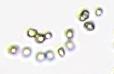
Label: Phaeocystis